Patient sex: M
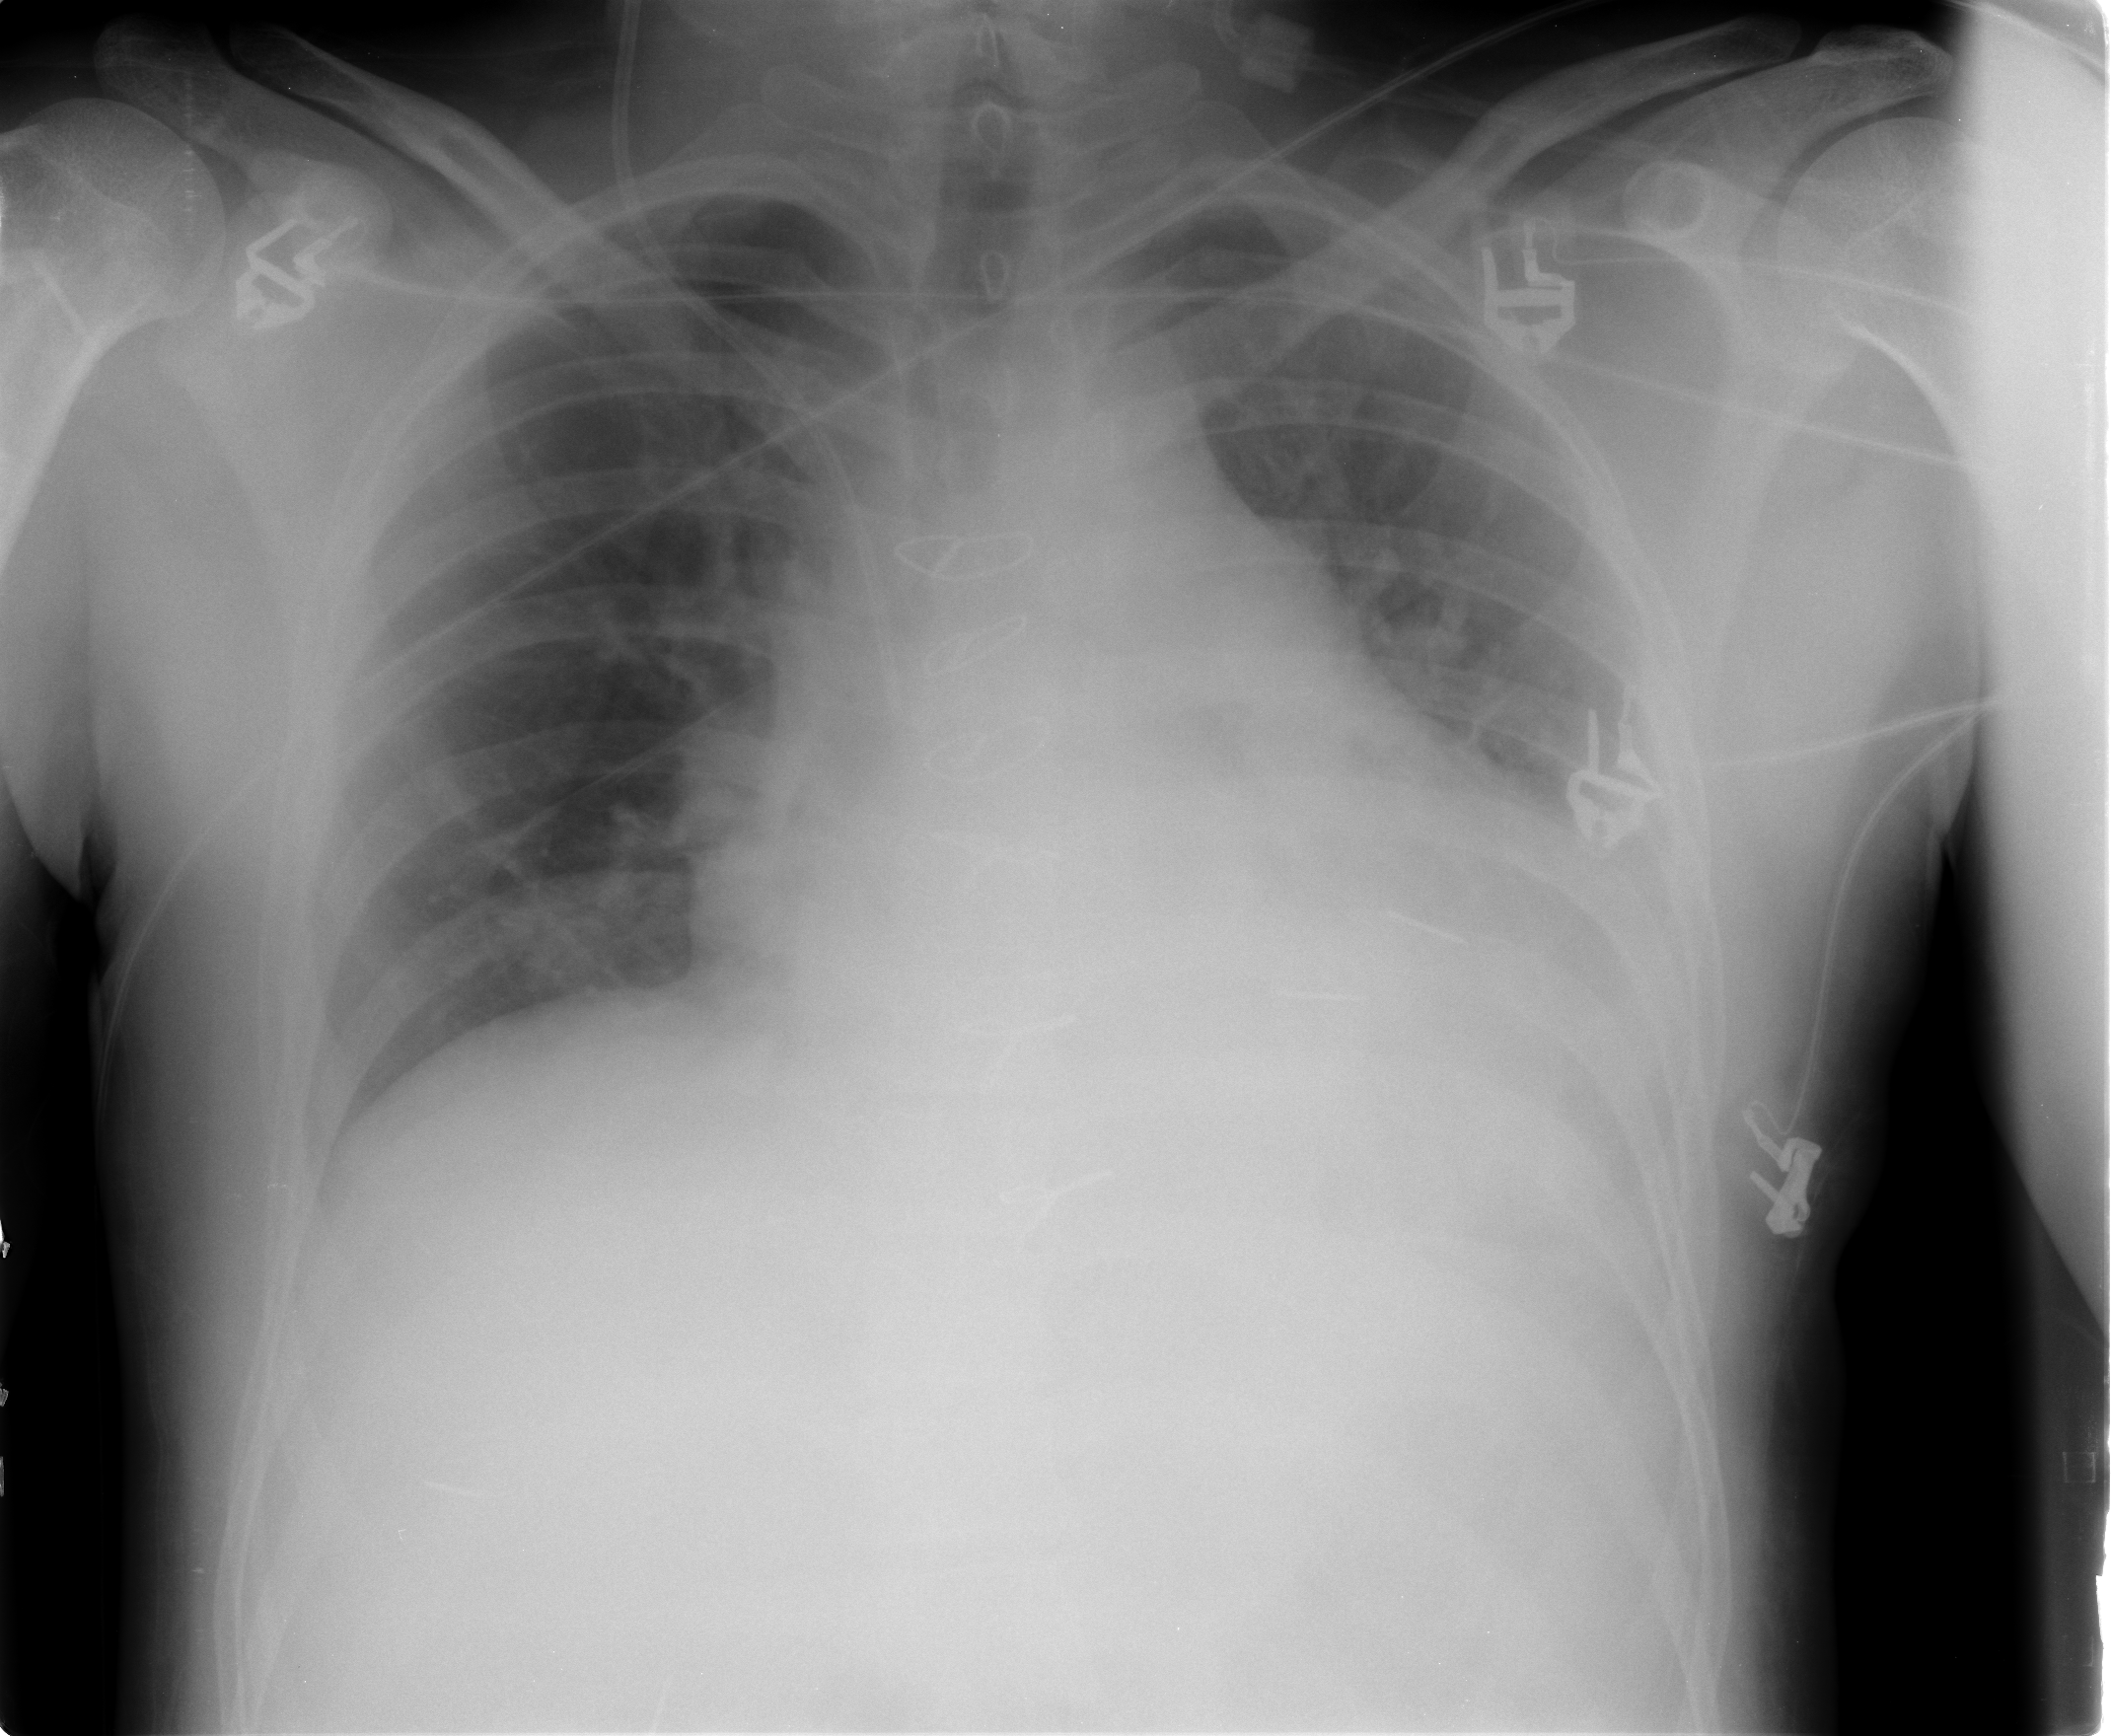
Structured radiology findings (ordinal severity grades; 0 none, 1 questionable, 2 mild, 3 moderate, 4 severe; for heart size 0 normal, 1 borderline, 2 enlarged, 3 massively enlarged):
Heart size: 3
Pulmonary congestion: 2
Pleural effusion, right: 0
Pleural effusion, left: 2
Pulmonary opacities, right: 0
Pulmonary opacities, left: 0
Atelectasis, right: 0
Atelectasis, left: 2